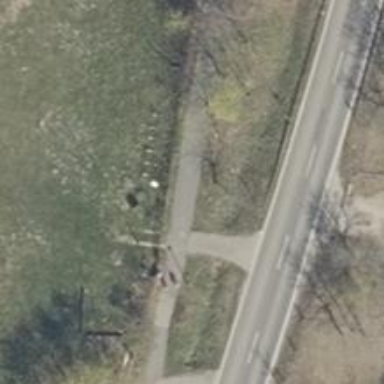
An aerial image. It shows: Driveway.